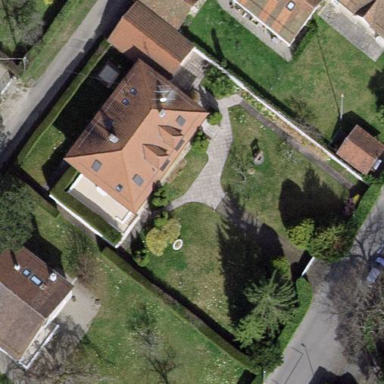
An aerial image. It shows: Garden enclosed by fence.